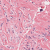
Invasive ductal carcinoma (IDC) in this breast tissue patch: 1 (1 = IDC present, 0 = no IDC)